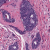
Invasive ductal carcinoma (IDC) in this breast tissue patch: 0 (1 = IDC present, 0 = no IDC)